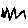
Label: zigzag